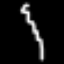
Label: squiggle